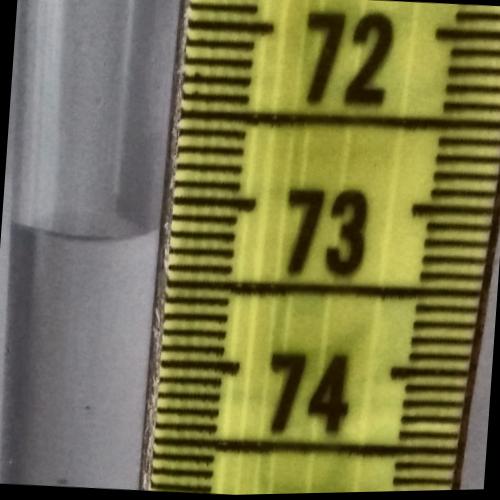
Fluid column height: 73.2 cm